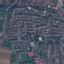
Label: Residential